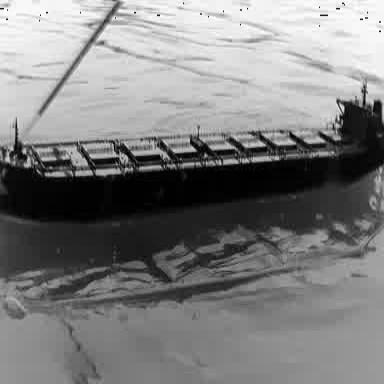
There is a liner in the infrared image.